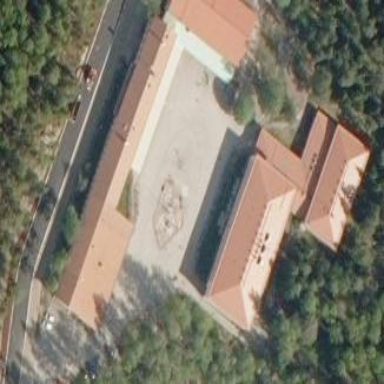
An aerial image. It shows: School building.